Question: Is it possible to fix the hovering on <URL> so that the correct triangle is activated on hover instead of its sometimes adjacent one? Sometimes the wrong triangle is activated because each triangle element's bounding area is not actually a triangle, but a rectangle, so even though the cursor may appear to be on top of one triangle, it is actually on top of another one that overlaps and has a higher z-index.

'''
<style type="text/css">
.t {
position:relative;
top:55px;
left:5px;
}
.t div {
position:absolute;
width: 0px;
height: 0px;
border-style: solid;
border-width: 0 100px 173.2px 100px;
border-color: transparent transparent #0079c5 transparent;
transition:all 1s;
-webkit-transition:all 1s;
-moz-transition:all 1s;
cursor:pointer;
transform-origin:200px 173px;
-webkit-transform-origin:200px 173px;
-moz-transform-origin:200px 173px;
z-index:10;
}
.t div:hover {
z-index:20;
border-color: transparent transparent #009cff transparent;
}
.t div:nth-child(1) {
transform:rotate(30deg);
-webkit-transform:rotate(30deg);
-moz-transform:rotate(30deg);
}
.t div:nth-child(1):hover {
transform:rotate(30deg) translate(-15%, -10%);
-webkit-transform:rotate(30deg) translate(-15%, -10%);
-moz-transform:rotate(30deg) translate(-15%, -10%);
}
.t div:nth-child(2) {
transform:rotate(90deg);
-webkit-transform:rotate(90deg);
-moz-transform:rotate(90deg);
}
.t div:nth-child(2):hover {
transform:rotate(90deg) translate(-15%, -10%);
-webkit-transform:rotate(90deg) translate(-15%, -10%);
-moz-transform:rotate(90deg) translate(-15%, -10%);
}
.t div:nth-child(3) {
transform:rotate(150deg);
-webkit-transform:rotate(150deg);
-moz-transform:rotate(150deg);
}
.t div:nth-child(3):hover {
transform:rotate(150deg) translate(-15%, -10%);
-webkit-transform:rotate(150deg) translate(-15%, -10%);
-moz-transform:rotate(150deg) translate(-15%, -10%);
}
.t div:nth-child(4) {
transform:rotate(210deg);
-webkit-transform:rotate(210deg);
-moz-transform:rotate(210deg);
}
.t div:nth-child(4):hover {
transform:rotate(210deg) translate(-15%, -10%);
-webkit-transform:rotate(210deg) translate(-15%, -10%);
-moz-transform:rotate(210deg) translate(-15%, -10%);
}
.t div:nth-child(5) {
transform:rotate(270deg);
-webkit-transform:rotate(270deg);
-moz-transform:rotate(270deg);
}
.t div:nth-child(5):hover {
transform:rotate(270deg) translate(-15%, -10%);
-webkit-transform:rotate(270deg) translate(-15%, -10%);
-moz-transform:rotate(270deg) translate(-15%, -10%);
}
.t div:nth-child(6) {
transform:rotate(330deg);
-webkit-transform:rotate(330deg);
-moz-transform:rotate(330deg);
}
</style>
<div class="t">
<div></div>
<div></div>
<div></div>
<div></div>
<div></div>
<div></div>
</div>
'''
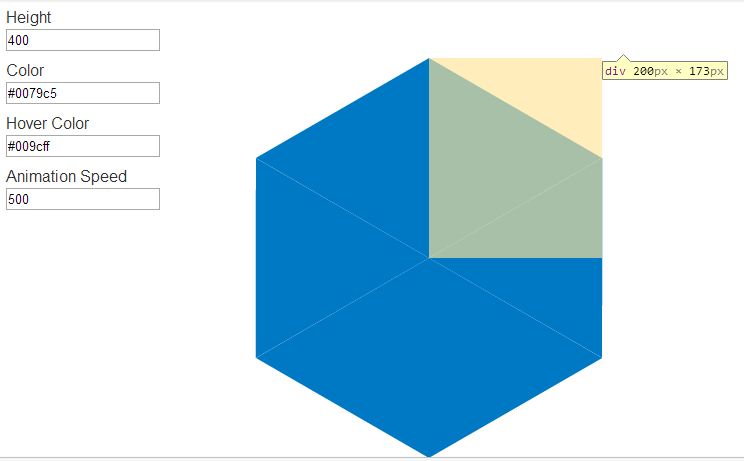
Answer: ## ----- Version 2, cleaner, better (fixes IE and FF issues) -----
1. IE ignored the overflow:hidden; property and the hover events were fired outside the visible triangles.
2. For some reason there were lines apearing on the triangles in firefox.
3. the cursor comes back to default if it is between the triangles.
This aproach uses 'skewX()' to create the triangles. You don't need the "border trick" to create them and you don't need the 'overflow' property either. With this technique, there at all so hover events can't fire two elements at the same time.
A second div hides half the skewed element to create the triangle and is translated with it on hover using the '+' CSS selector.
<URL>

Markup :
'''
<div class="t">
<div class="wrap">
<div class="triangle"></div>
<div class="mask"></div>
</div>
<div class="wrap">
<div class="triangle"></div>
<div class="mask"></div>
</div>
<div class="wrap">
<div class="triangle"></div>
<div class="mask"></div>
</div>
<div class="wrap">
<div class="triangle"></div>
<div class="mask"></div>
</div>
<div class="wrap">
<div class="triangle"></div>
<div class="mask"></div>
</div>
<div class="wrap">
<div class="triangle"></div>
<div class="mask"></div>
</div>
</div>
'''
CSS :
'''
.t div{
position:absolute;
top:0; left:0;
transform-origin:0 0;
-ms-transform-origin:0 0;
-webkit-transform-origin:0 0;
transition:all 1s;
-webkit-transition:all 1s;
-moz-transition:all 1s;
}
.t .wrap{
top:50%; left:50%;
-ms-transform: skewX(30deg);
-webkit-transform: skewX(30deg);
transform: skewX(30deg);
}
.t .wrap .triangle {
position:relative;
width: 200px;
height: 173px;
background-color: #0079c5;
cursor:pointer;
z-index:1;
}
.t .wrap .mask{
width:100%;
height:115.5%;
background-color: #fff;
left:100%;
z-index:2;
-ms-transform: skewX(-30deg) rotate(30deg);
-webkit-transform: skewX(-30deg) rotate(30deg);
transform: skewX(-30deg) rotate(30deg);
}
.t .wrap .triangle:hover{
background-color: #009cff;
transform: translate(10%, 10%);
-webkit-transform: translate(10%, 10%);
-moz-transform: translate(10%, 10%);
}
.t .triangle:hover + .mask{
-ms-transform: skewX(-30deg) rotate(30deg) translate(17.5%, 0);
-webkit-transform: skewX(-30deg) rotate(30deg) translate(17.5%, 0);
transform: skewX(-30deg) rotate(30deg) translate(17.5%, 0);
}
.t > div:nth-child(2){
-ms-transform: rotate(60deg) skewX(30deg);
-webkit-transform: rotate(60deg) skewX(30deg);
transform: rotate(60deg) skewX(30deg);
}
.t > div:nth-child(3){
-ms-transform: rotate(120deg) skewX(30deg);
-webkit-transform: rotate(120deg) skewX(30deg);
transform: rotate(120deg) skewX(30deg);
}
.t > div:nth-child(4){
-ms-transform: rotate(-60deg) skewX(30deg);
-webkit-transform: rotate(-60deg) skewX(30deg);
transform: rotate(-60deg) skewX(30deg);
}
.t > div:nth-child(5){
-ms-transform: rotate(-120deg) skewX(30deg);
-webkit-transform: rotate(-120deg) skewX(30deg);
transform: rotate(-120deg) skewX(30deg);
}
.t > div:nth-child(6){
-ms-transform: rotate(-180deg) skewX(30deg);
-webkit-transform: rotate(-180deg) skewX(30deg);
transform: rotate(-180deg) skewX(30deg);
}
'''
---
Vesrion 1 (original) : <URL>